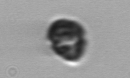
Label: Dinophyceae